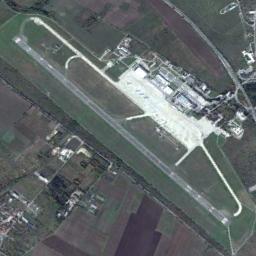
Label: airport